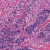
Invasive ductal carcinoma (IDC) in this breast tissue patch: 1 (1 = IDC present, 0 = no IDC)